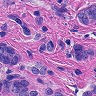
Metastatic tissue present: yes